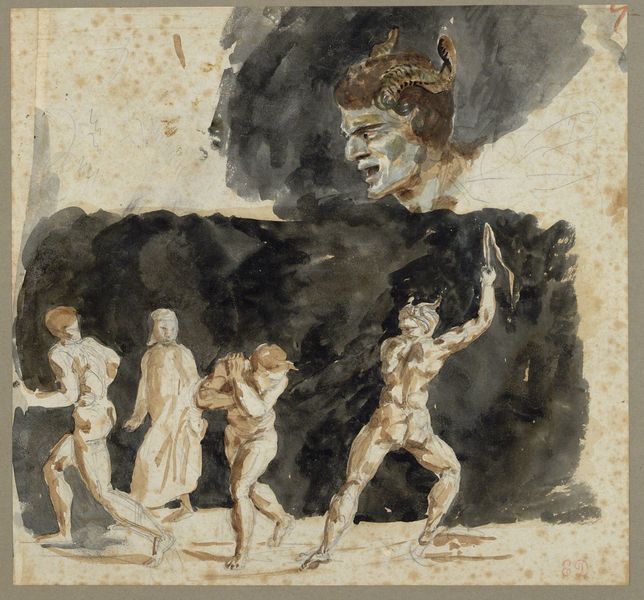
Titel: Höllenszene mit Dante zwischen Kuppler und Verführer aus dem 18. Gesang der Divina Commedia
Künstler: Eugène Delacroix
Standort: Wien
Institution: Albertina, Wien
Schlagwörter: akt, dunkel, feder, gott, kampf, kopf, körper, mann, nackt, schatten, aquarell, menschen, bewegung, braun, frau, grau, kleid, männer, nacht, nase, rücken, schwarz, skizze, zeichnung, blick, wolke, beige, wand, signatur, bauern, kinder, düster, studie, fahne, laufen, treiben, sepia, angst, gewalt, untergang, flucht, verderben, laviert, tusche, wasserfarben, monogramm, widerstand, schlag, schläge, fliehen, furcht, rennen, peitsche, bleistift, dämon, mythologie, flecken, bedrohung, hölle, teufel, drohung, hörner, vertreibung, satan, lavierung, schutz, drohen, peitschen, stockflecken, gehörnt, nakte, geißel, mackt, vertreibung aus dem paradies, konflikt, peitsch, dresche, ed, teufelskopf